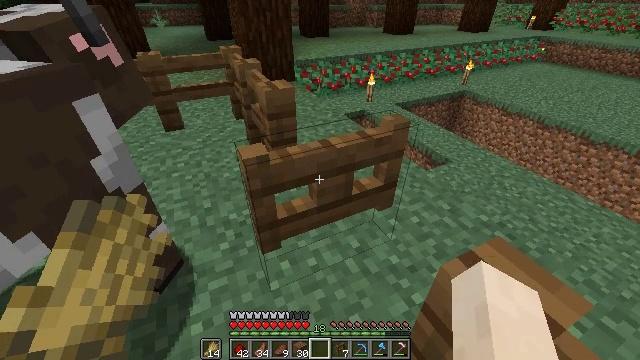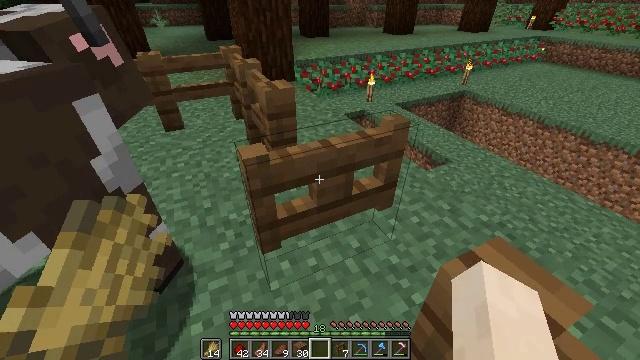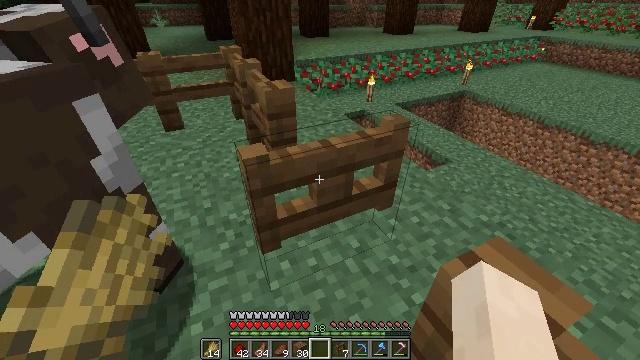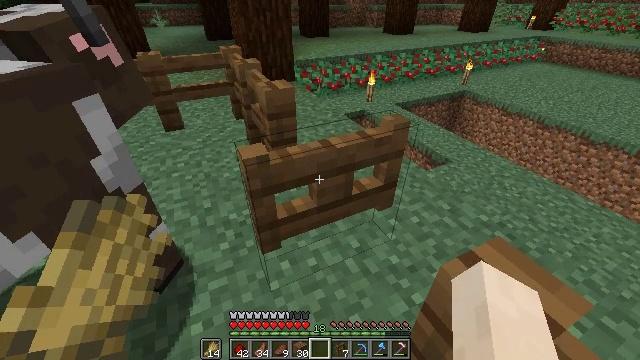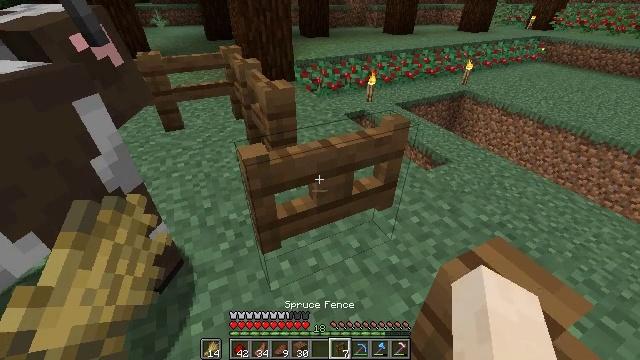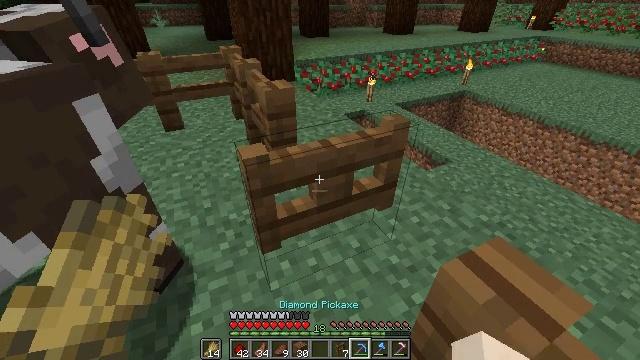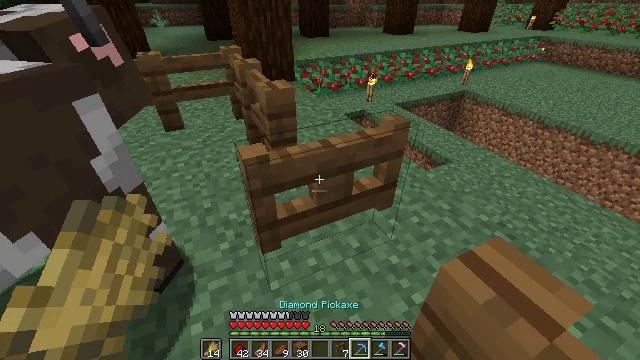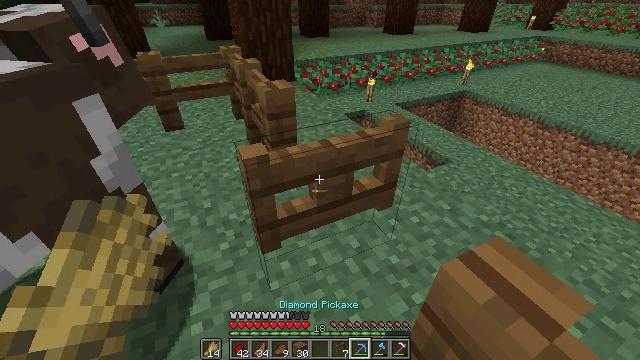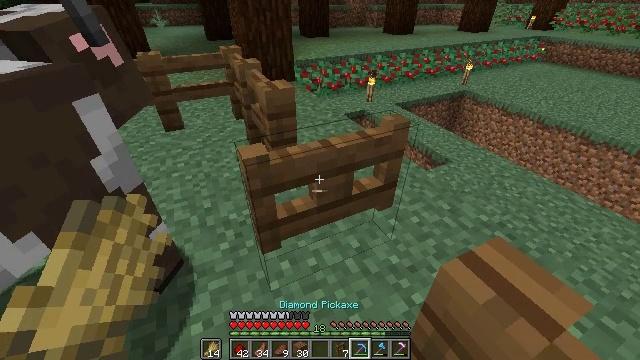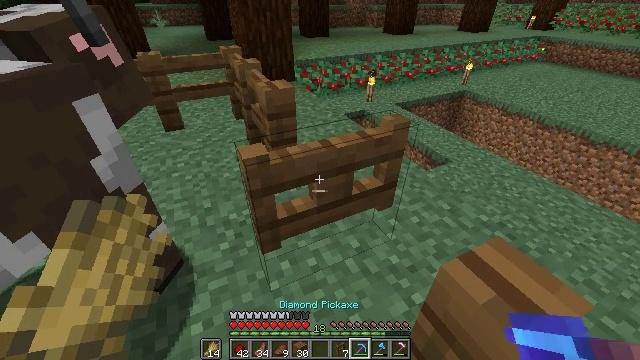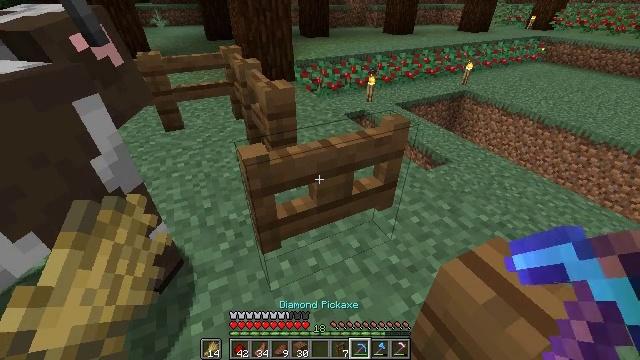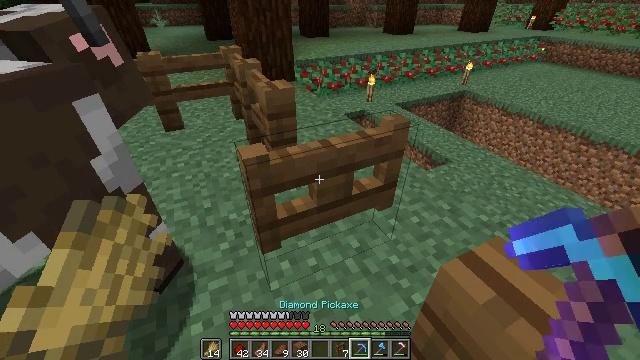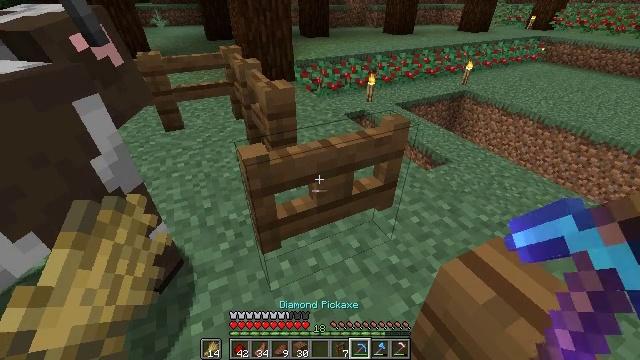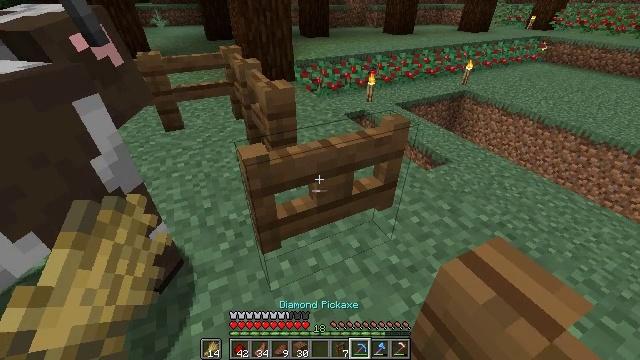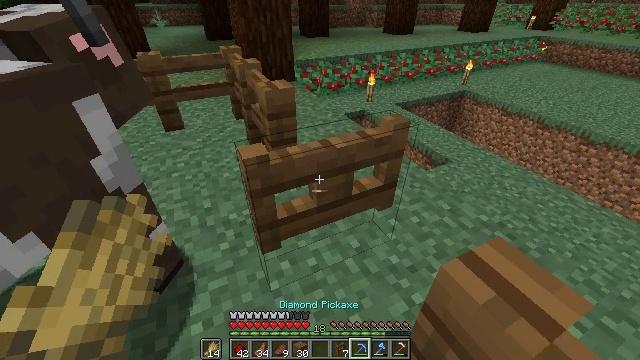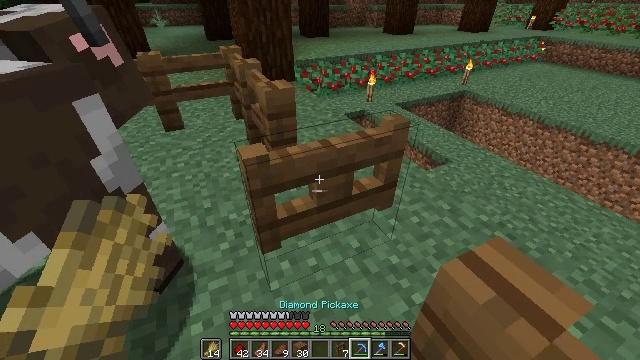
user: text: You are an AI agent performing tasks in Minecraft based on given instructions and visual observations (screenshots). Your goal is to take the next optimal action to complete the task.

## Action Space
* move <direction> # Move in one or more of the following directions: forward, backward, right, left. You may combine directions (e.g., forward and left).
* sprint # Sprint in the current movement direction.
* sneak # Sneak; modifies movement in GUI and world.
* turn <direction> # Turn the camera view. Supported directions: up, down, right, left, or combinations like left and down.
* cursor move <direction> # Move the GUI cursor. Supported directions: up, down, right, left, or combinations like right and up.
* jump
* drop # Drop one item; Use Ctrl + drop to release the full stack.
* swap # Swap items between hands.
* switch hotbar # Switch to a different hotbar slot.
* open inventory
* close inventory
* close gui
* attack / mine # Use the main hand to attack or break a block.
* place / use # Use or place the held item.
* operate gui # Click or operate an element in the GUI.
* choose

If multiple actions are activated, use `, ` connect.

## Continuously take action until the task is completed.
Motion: motion action
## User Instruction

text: Mine the spruce fence gate.
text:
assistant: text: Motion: no_op
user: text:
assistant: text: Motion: no_op
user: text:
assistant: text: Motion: no_op
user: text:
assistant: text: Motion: no_op
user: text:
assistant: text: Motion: no_op
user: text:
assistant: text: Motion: no_op
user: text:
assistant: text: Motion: no_op
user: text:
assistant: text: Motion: no_op
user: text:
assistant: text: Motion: no_op
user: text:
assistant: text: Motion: no_op
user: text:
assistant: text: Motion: no_op
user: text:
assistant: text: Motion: no_op
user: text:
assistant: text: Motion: no_op
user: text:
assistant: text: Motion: no_op
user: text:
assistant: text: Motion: no_op
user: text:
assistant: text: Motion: no_op
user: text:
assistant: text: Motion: no_op
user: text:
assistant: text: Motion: no_op
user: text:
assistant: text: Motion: no_op
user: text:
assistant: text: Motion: no_op
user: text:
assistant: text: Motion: no_op
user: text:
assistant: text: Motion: no_op
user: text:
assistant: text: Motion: no_op
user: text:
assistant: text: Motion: no_op
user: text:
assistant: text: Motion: no_op
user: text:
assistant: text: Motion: no_op
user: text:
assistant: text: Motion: no_op
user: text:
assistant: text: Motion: no_op
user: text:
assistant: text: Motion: no_op
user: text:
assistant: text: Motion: no_op